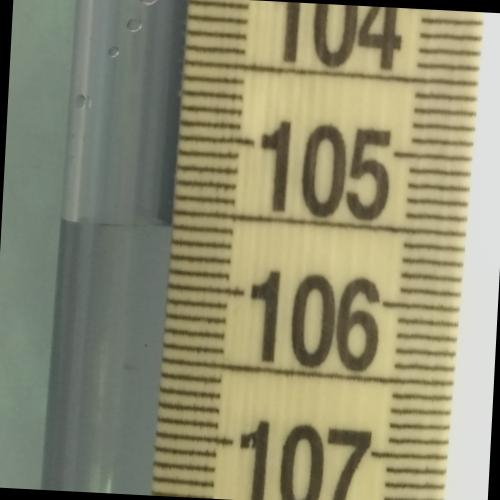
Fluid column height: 105.6 cm